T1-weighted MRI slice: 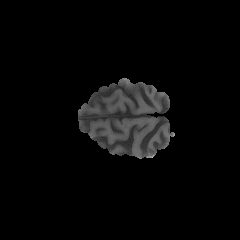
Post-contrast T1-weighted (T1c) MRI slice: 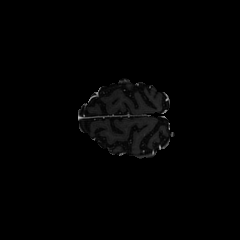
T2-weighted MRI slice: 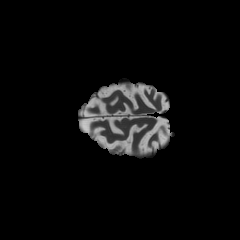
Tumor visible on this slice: no